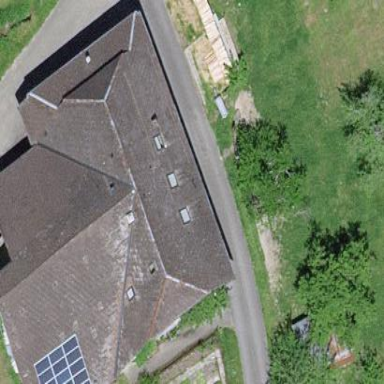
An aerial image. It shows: Farm building.